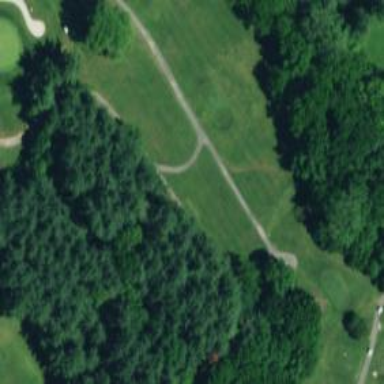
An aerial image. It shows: Golf cartpath that is also road path.